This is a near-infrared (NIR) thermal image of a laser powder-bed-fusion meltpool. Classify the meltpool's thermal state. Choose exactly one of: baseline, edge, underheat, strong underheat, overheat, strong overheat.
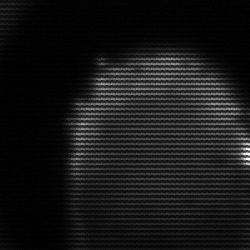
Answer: edge